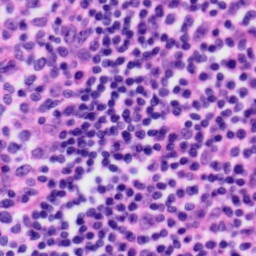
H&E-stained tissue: Tonsil